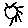
Label: sun